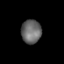
Tissue: prostate
Cell type: T cells
Senescence score: 0.7985
Nuclear area (px): 462
Mean DAPI intensity: 104.673